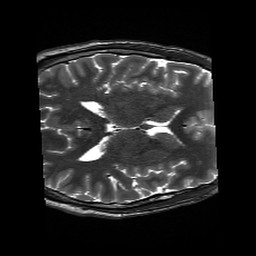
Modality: T2w
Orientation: axial
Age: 30
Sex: male